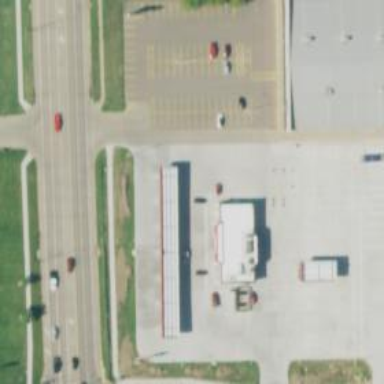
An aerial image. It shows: Convenience shop.